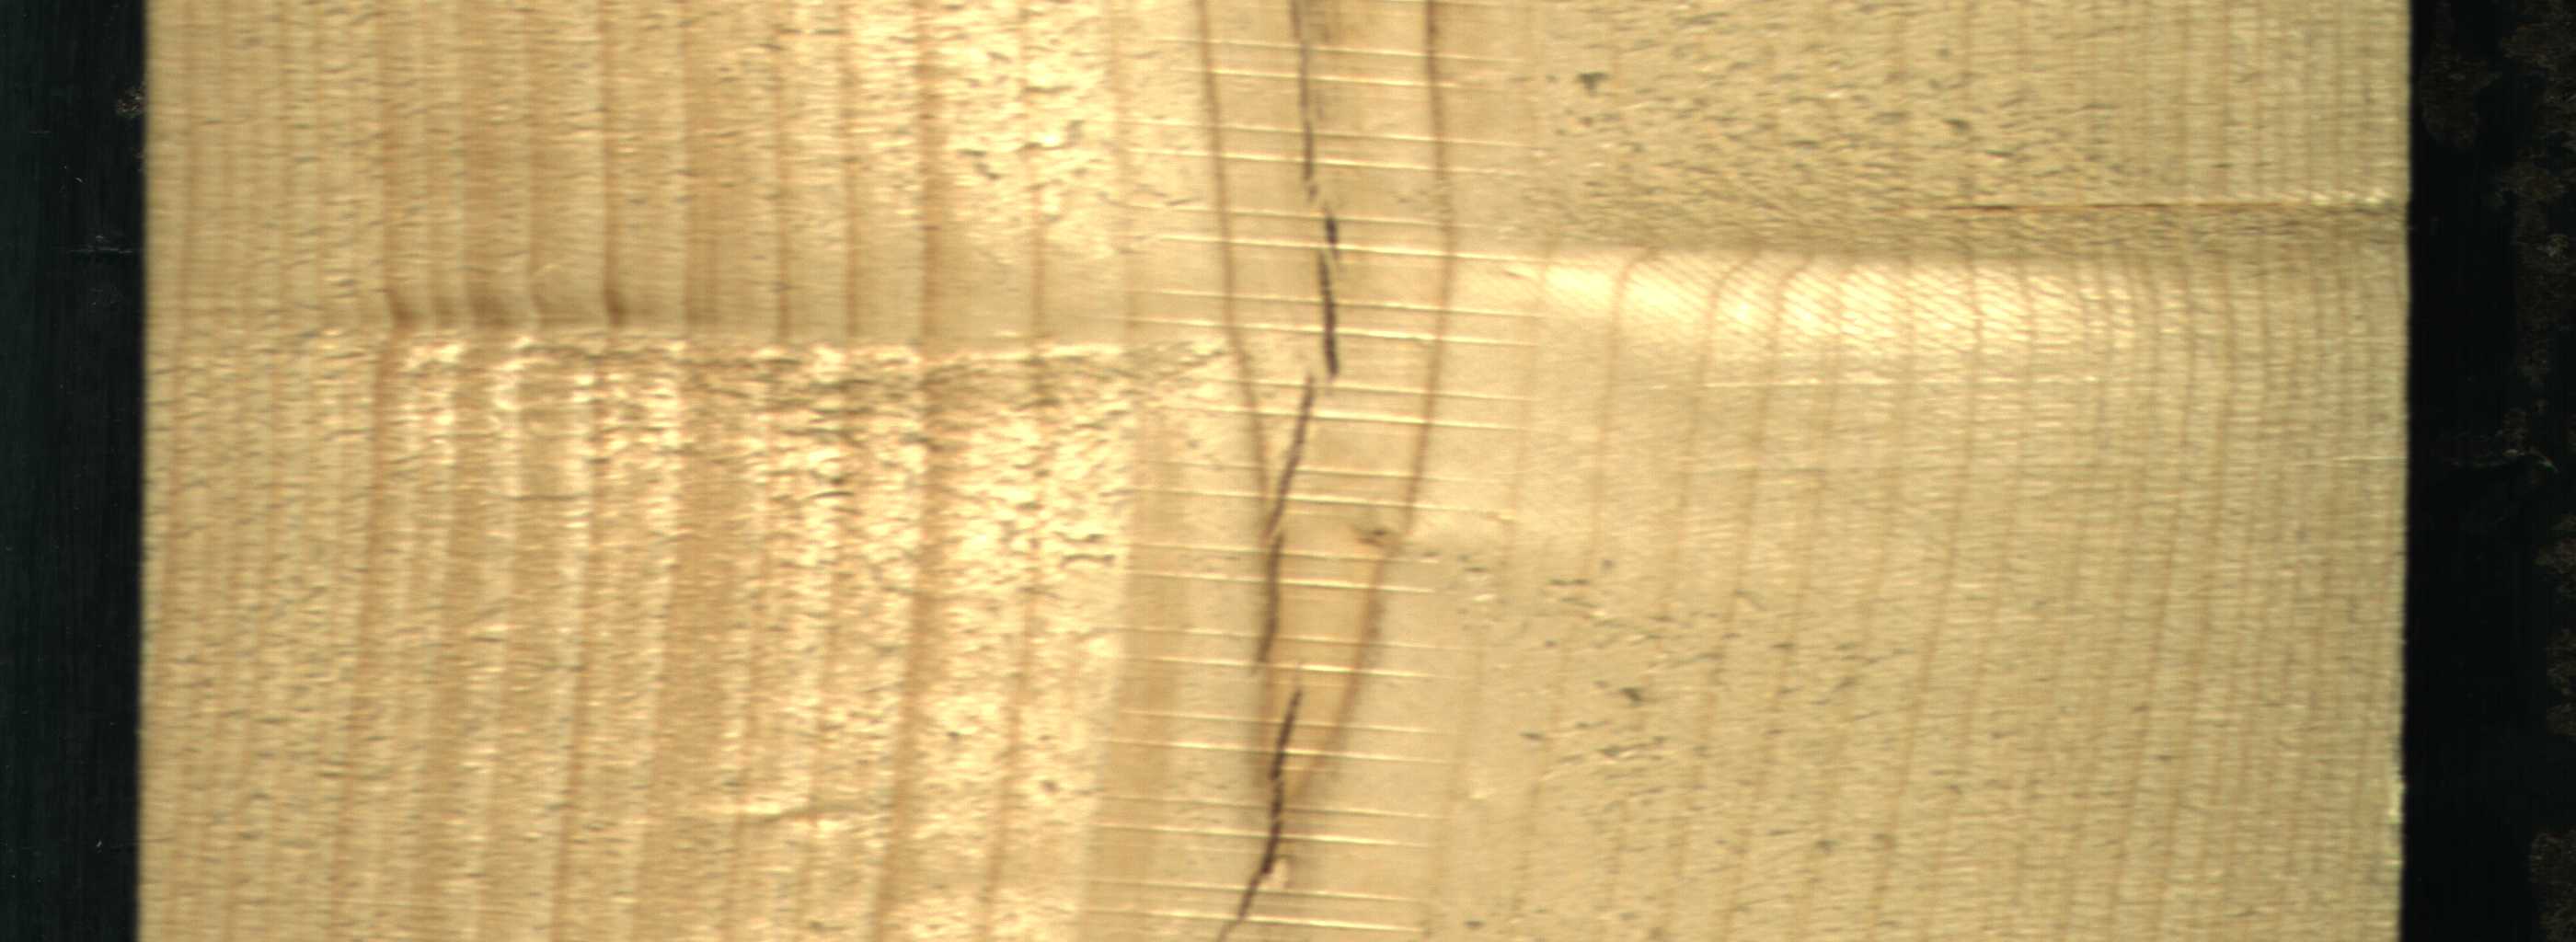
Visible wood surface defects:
Crack
Crack
Crack